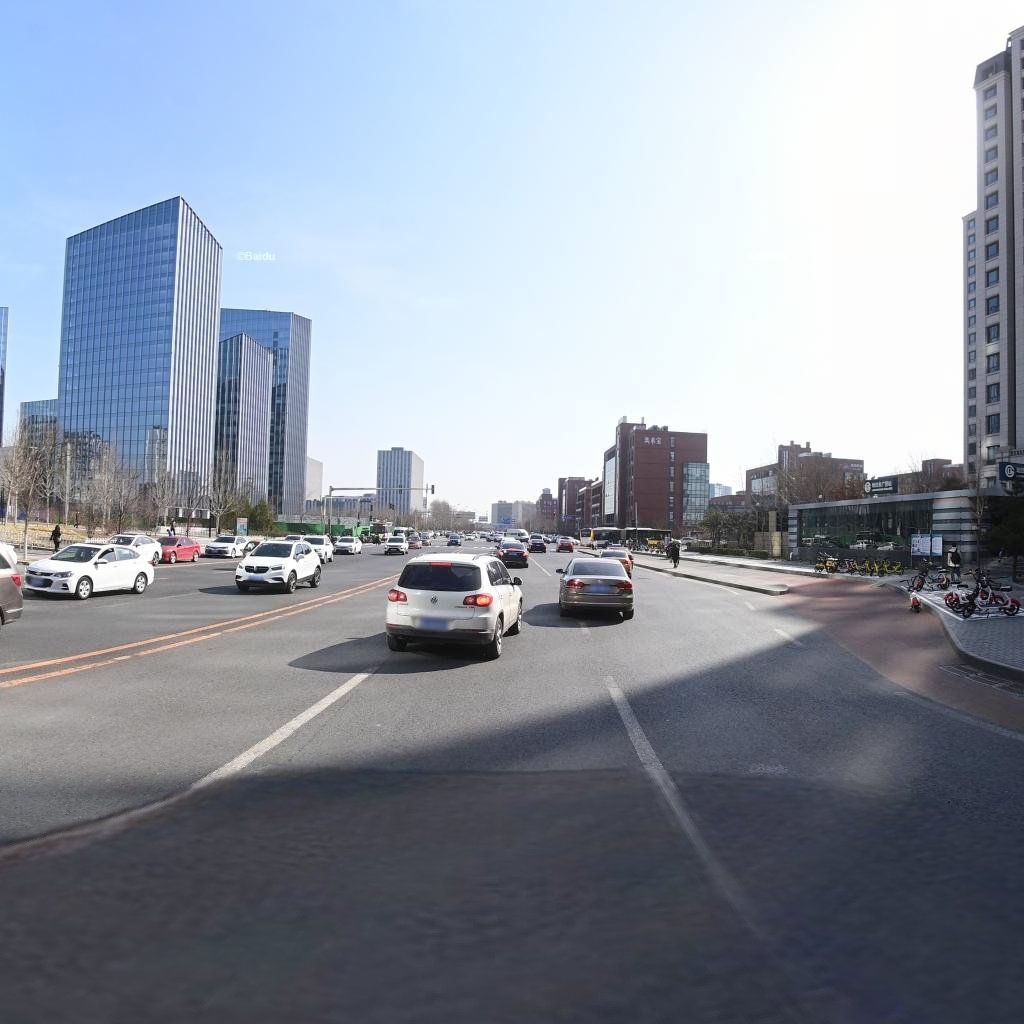
Region: Chaoyang
Road damage annotations: longitudinal crack